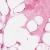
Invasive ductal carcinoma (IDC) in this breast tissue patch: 0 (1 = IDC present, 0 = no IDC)